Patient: sex F, age 70
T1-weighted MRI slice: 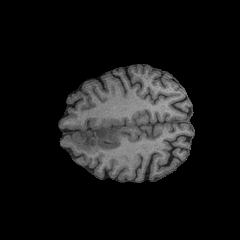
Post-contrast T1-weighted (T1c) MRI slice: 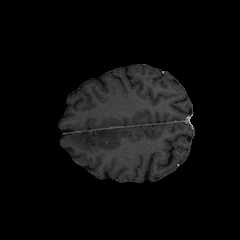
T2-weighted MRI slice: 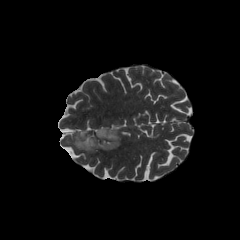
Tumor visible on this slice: yes
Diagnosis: Oligodendroglioma, IDH-mutant, 1p/19q-codeleted
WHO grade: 2